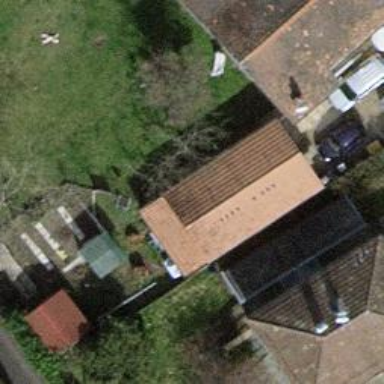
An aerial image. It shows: View of roof of building.